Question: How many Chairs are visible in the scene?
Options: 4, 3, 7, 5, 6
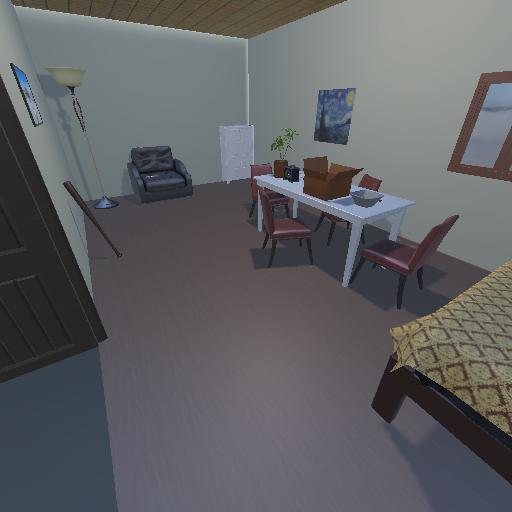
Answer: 4